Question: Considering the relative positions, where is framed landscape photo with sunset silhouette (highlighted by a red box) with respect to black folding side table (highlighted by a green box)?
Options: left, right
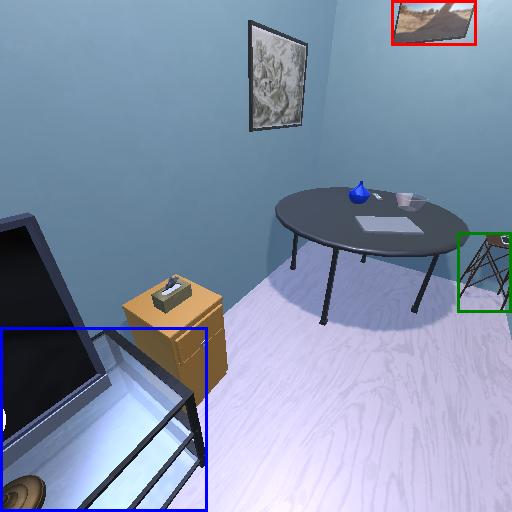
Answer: left